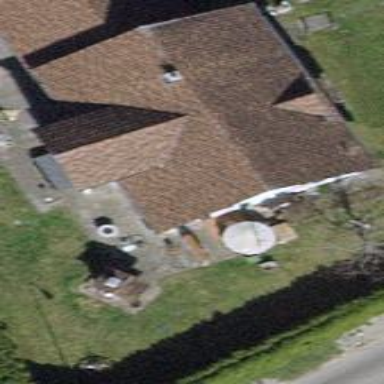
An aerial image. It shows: Simple and straightforward house.